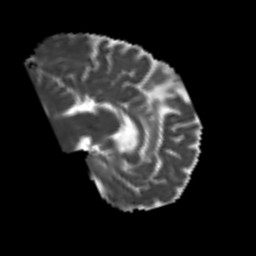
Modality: MD
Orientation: sagittal
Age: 50
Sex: male
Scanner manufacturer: siemens
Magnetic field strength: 3 T
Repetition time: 4.987 s
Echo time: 0.0792 s